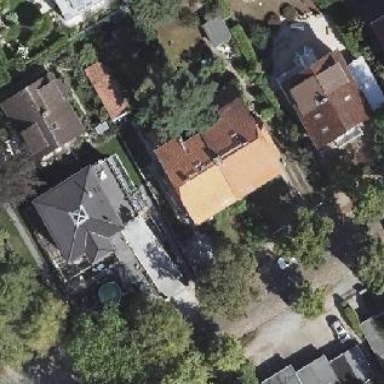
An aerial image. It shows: Semidetached house.